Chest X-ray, PA view. Patient: 39 years old, sex F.
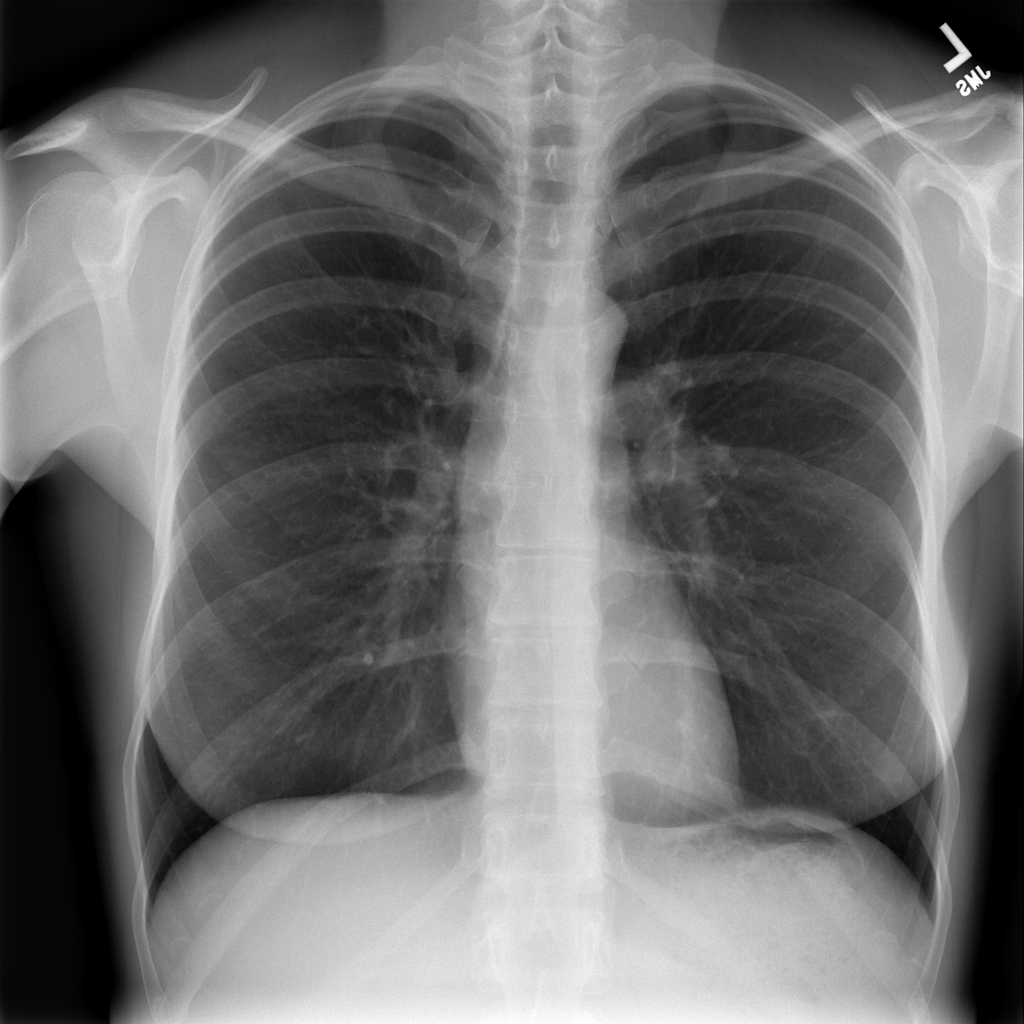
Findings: No Finding